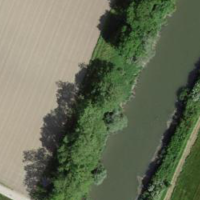
EUNIS habitat code: 25
Species observed at this site:
Geranium pyrenaicum